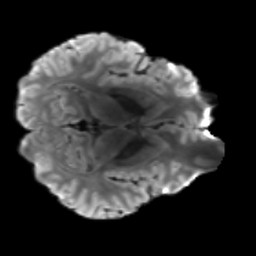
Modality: T2w
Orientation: axial
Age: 24
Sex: male
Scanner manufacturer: siemens
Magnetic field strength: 3 T
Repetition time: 3.5 s
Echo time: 0.086 s